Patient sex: F
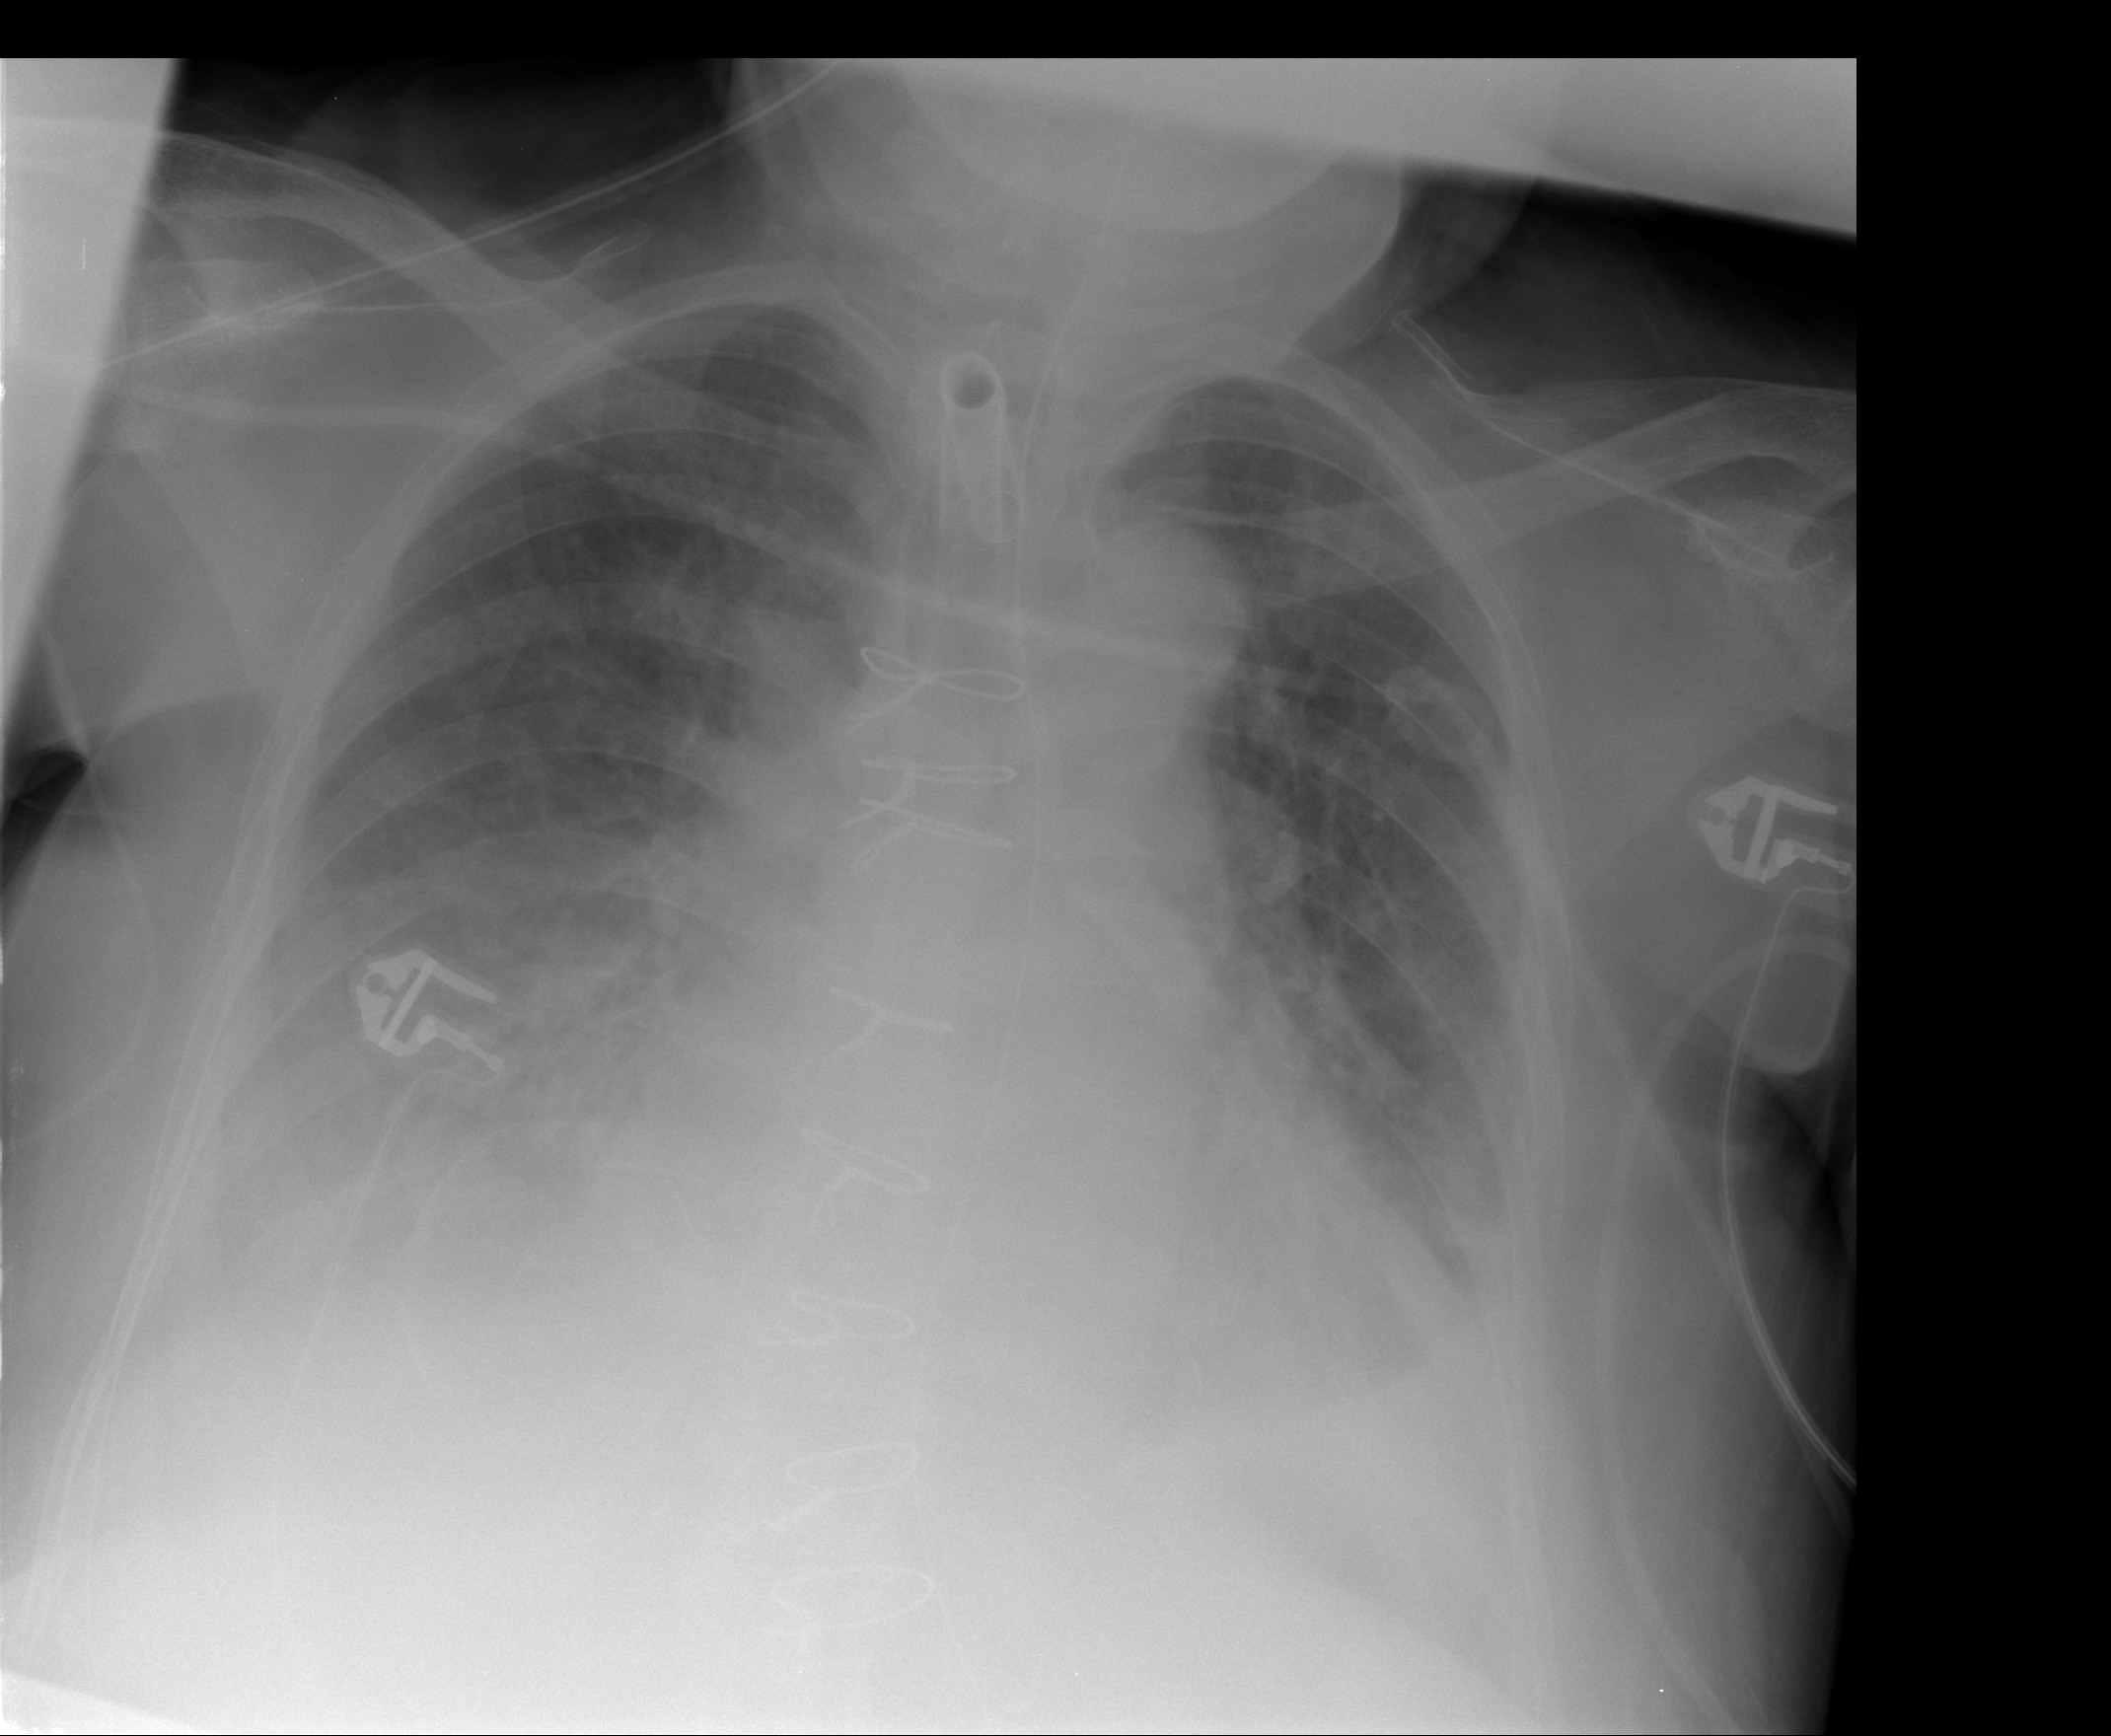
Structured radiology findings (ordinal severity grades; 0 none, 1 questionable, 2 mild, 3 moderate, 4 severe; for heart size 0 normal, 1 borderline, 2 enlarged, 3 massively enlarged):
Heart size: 2
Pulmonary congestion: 0
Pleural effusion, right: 2
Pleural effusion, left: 2
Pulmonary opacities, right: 1
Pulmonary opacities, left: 1
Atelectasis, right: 2
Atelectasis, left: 2